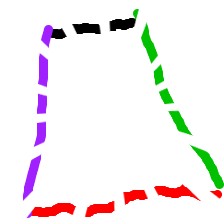
Shape: trapezoid